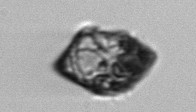
Label: Gyrodinium